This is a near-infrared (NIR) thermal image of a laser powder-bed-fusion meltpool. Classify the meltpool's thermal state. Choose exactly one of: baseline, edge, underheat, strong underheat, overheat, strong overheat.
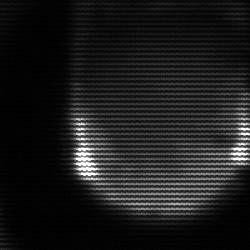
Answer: edge